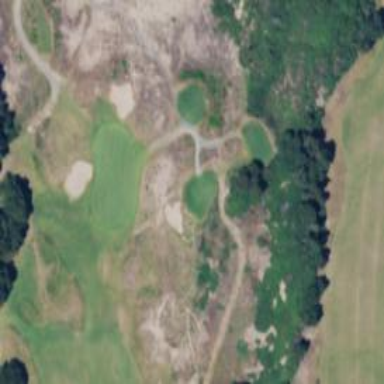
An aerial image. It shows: Path for both road and golf.